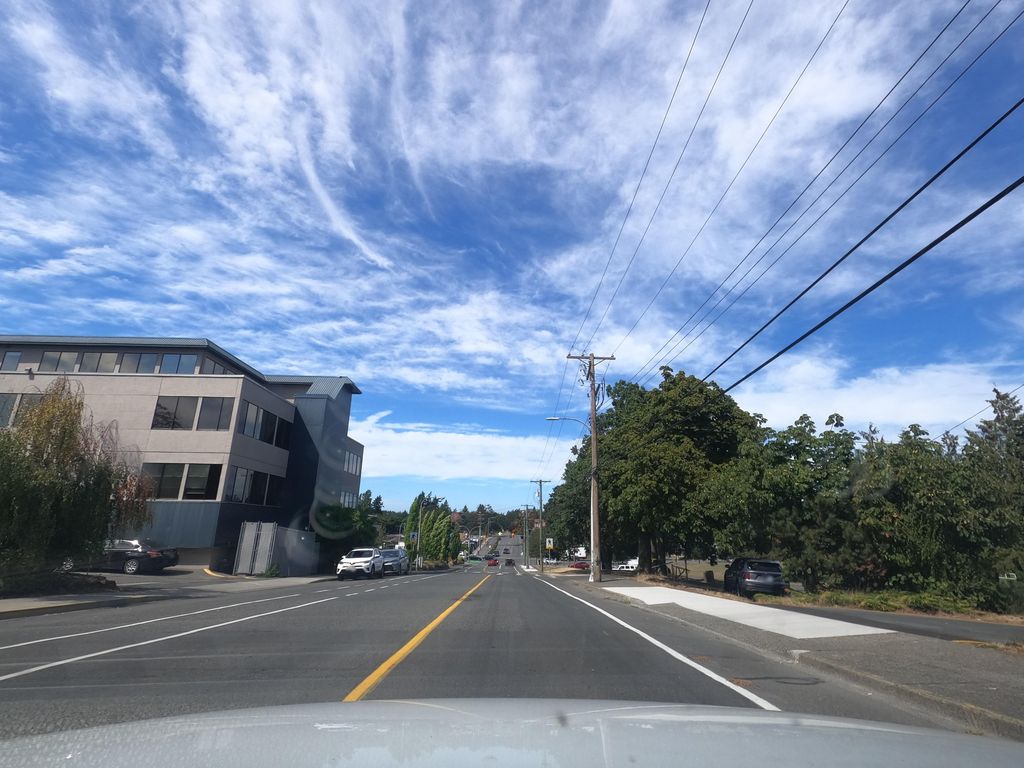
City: victoria